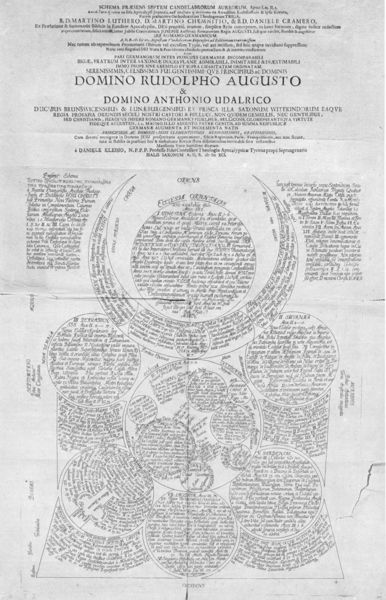
Titel: SCHEMA PRAESENS SEPTEM CANDELABRORUM AUREORUM
Künstler: Daniel Klesch
Standort: Wolfenbüttel
Institution: Herzog August Bibliothek
Schlagwörter: himmel, körper, grau, schwarz, weiss, zeichnung, muster, anatomie, bild, figur, kreis, rund, schrift, papier, formen, grafik, spalten, collage, mond, buch, druck, halbmond, schwarzweiss, sterne, stich, titel, tete, seite, illustration, text, zeitung, kreise, überschrift, schema, schriftbild, geometrisch, plan, zeilen, gravure, soleil, ciel, geometrie, knick, lune, anordnung, domino, dokument, rudolf, riss, latein, dessin, latin, druckschrift, cercle, croissant, italienisch, schriftkunst, satz, layout, livre, planeten, texte, étude, cercles, étoile, page, écriture, imprimerie, antonio, science, ecrit, rudolpho augusto, rudolpho, augusto, textfluss, &, anthonio, udalrico, halbmont, rudlpho augusto, graifk, découpage, rotation, étoiles, domino rudolpho augusto, calligramme, rudolpgho, astres, cluster